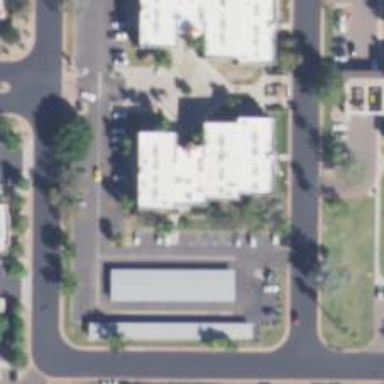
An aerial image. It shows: Healthcare clinic.